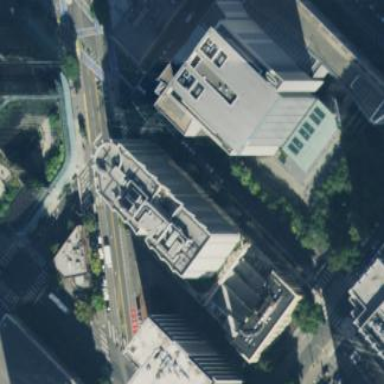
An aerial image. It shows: Part of building is shown in the image.